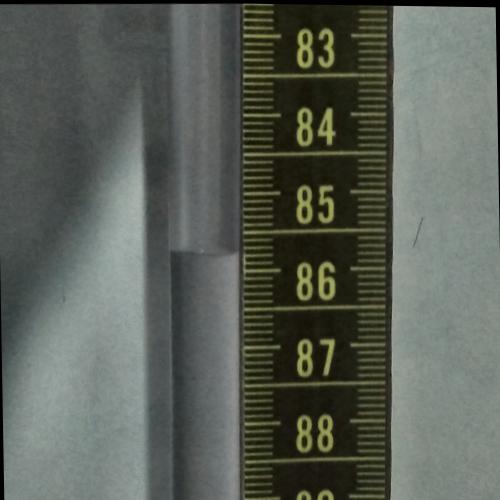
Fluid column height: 85.8 cm